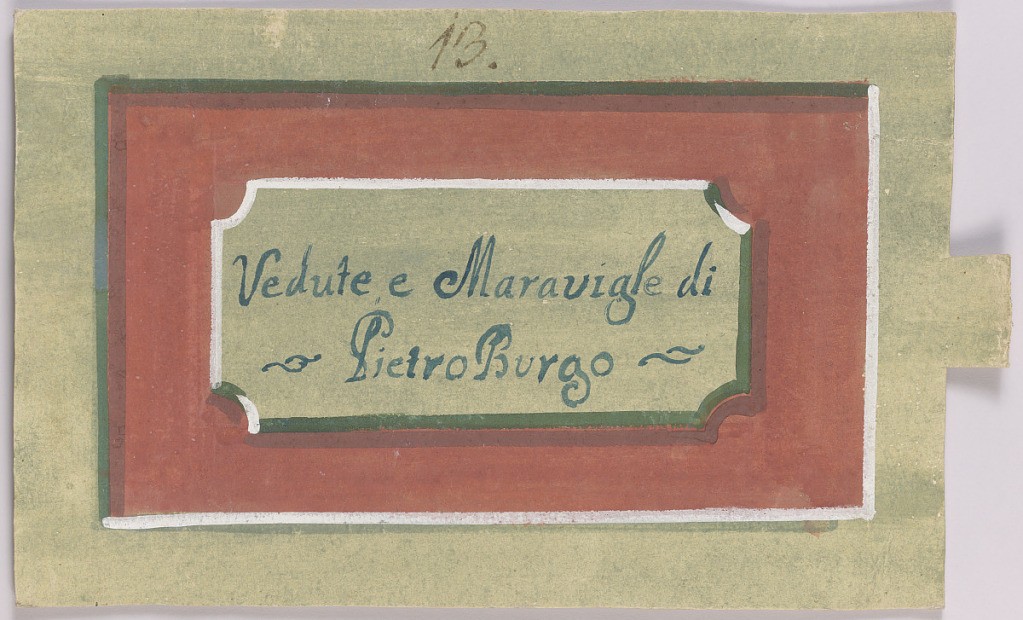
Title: Peep-Show Print
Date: mid-18th century
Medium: Engraving and brush and wash on paper
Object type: Print
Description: Peep-show print